Question: I am making an app in android and i am badly stuck in integrating facebook.I got authenticated and I am able to via my android app. But i don't know
1. Friend Requests
2. Messages
3. Notifications

Any help regarding this will be appreciated..
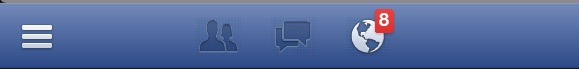
Answer: I was researching on your problem. I think you can achieve your aim by fql queries.
1. Friend Requests Table name: friend_request SELECT uid_from, time, message FROM friend_request WHERE uid_to = me();
2. Messages Table name: mailbox_folder SELECT name, unread_count, total_count FROM mailbox_folder WHERE folder_id = 0 and viewer_id = me()
3. Notifications Table Name: notification SELECT notification_id, sender_id, title_html, body_html, href FROM notification WHERE recipient_id= AND is_unread = 1 AND is_hidden = 0 AND created_time >
See <URL>